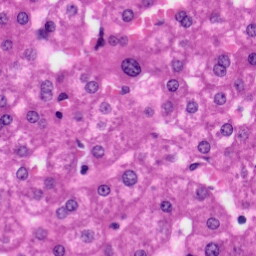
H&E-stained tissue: Liver